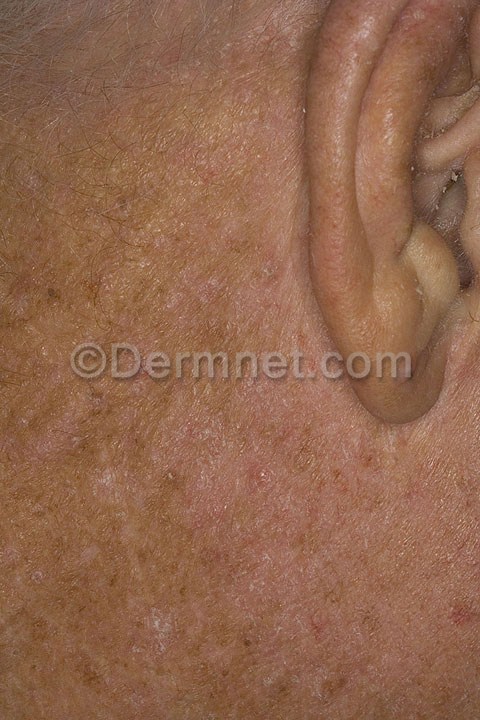
Disease: Actinic Keratosis Basal Cell Carcinoma and other Malignant Lesions